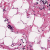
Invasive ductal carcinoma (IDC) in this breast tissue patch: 0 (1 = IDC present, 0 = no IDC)